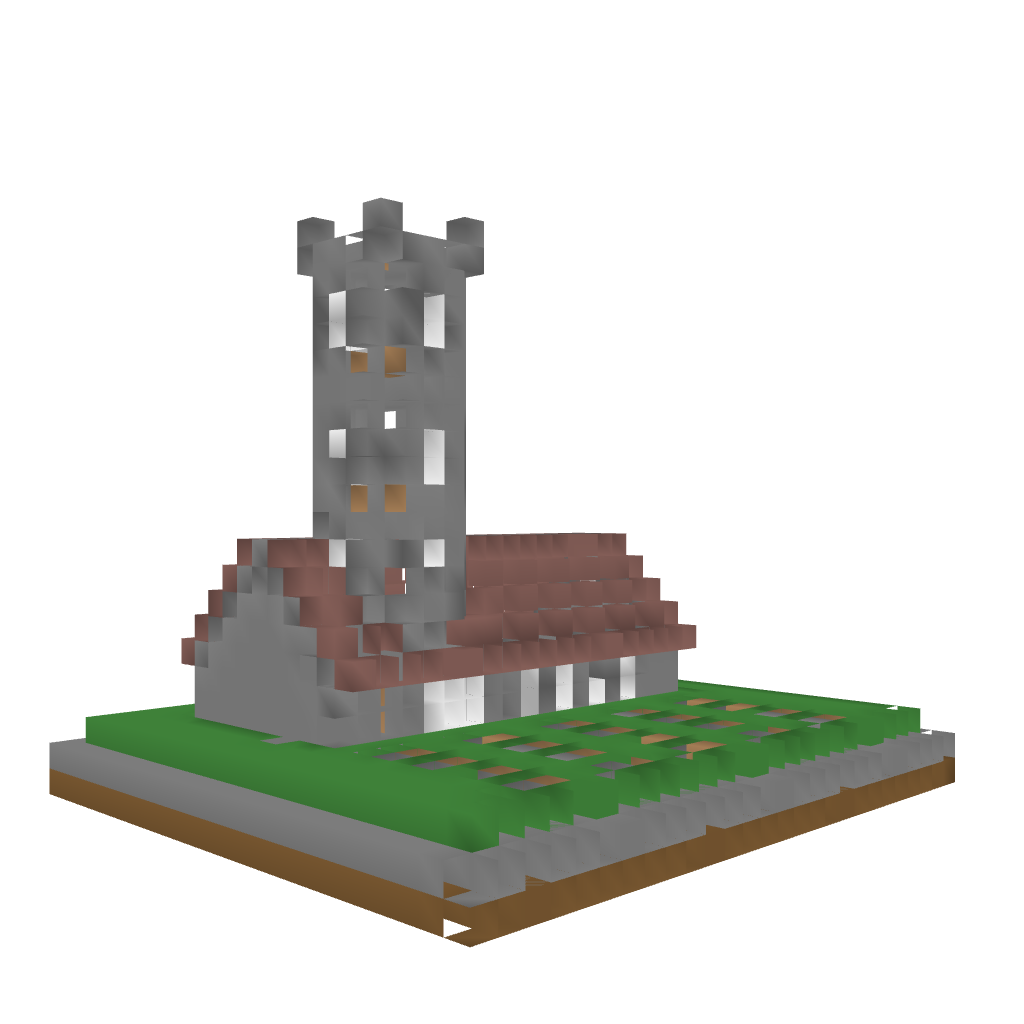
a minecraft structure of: Church with Cemetery high quality